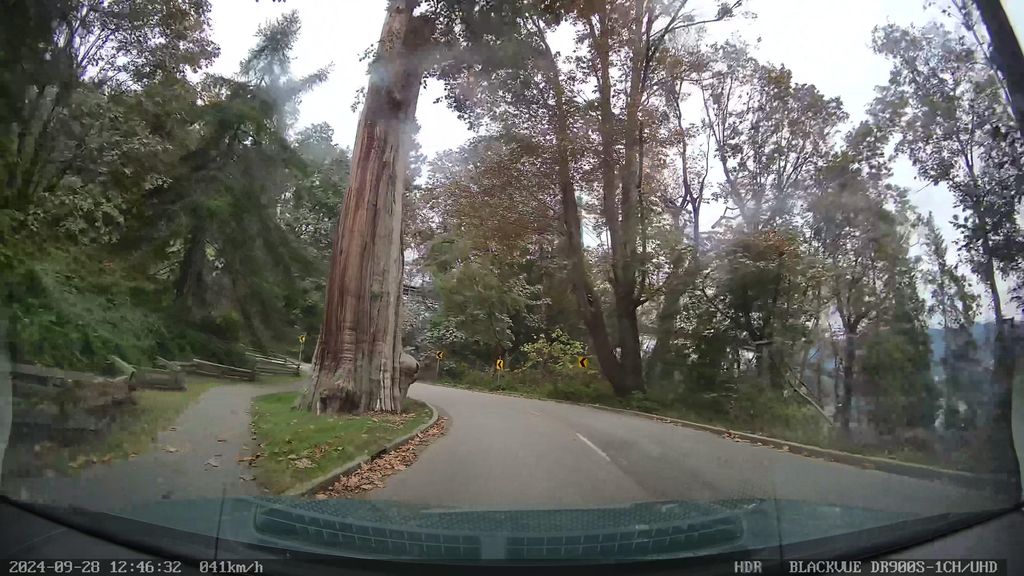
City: vancouver